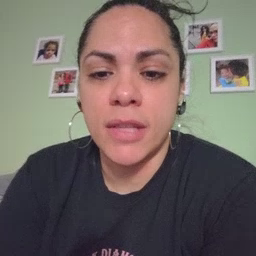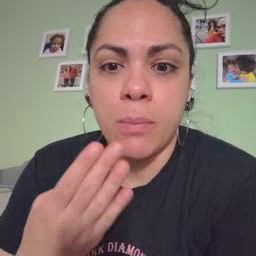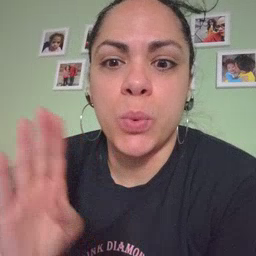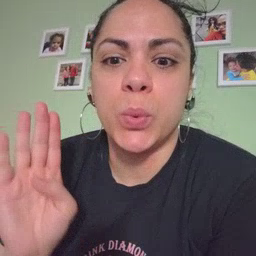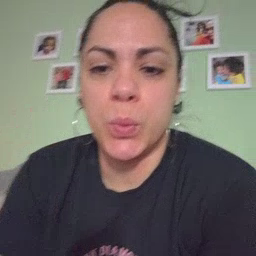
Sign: blue